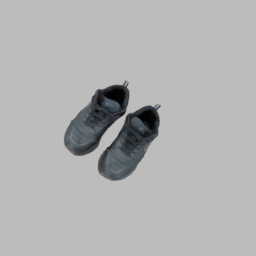
Label: people